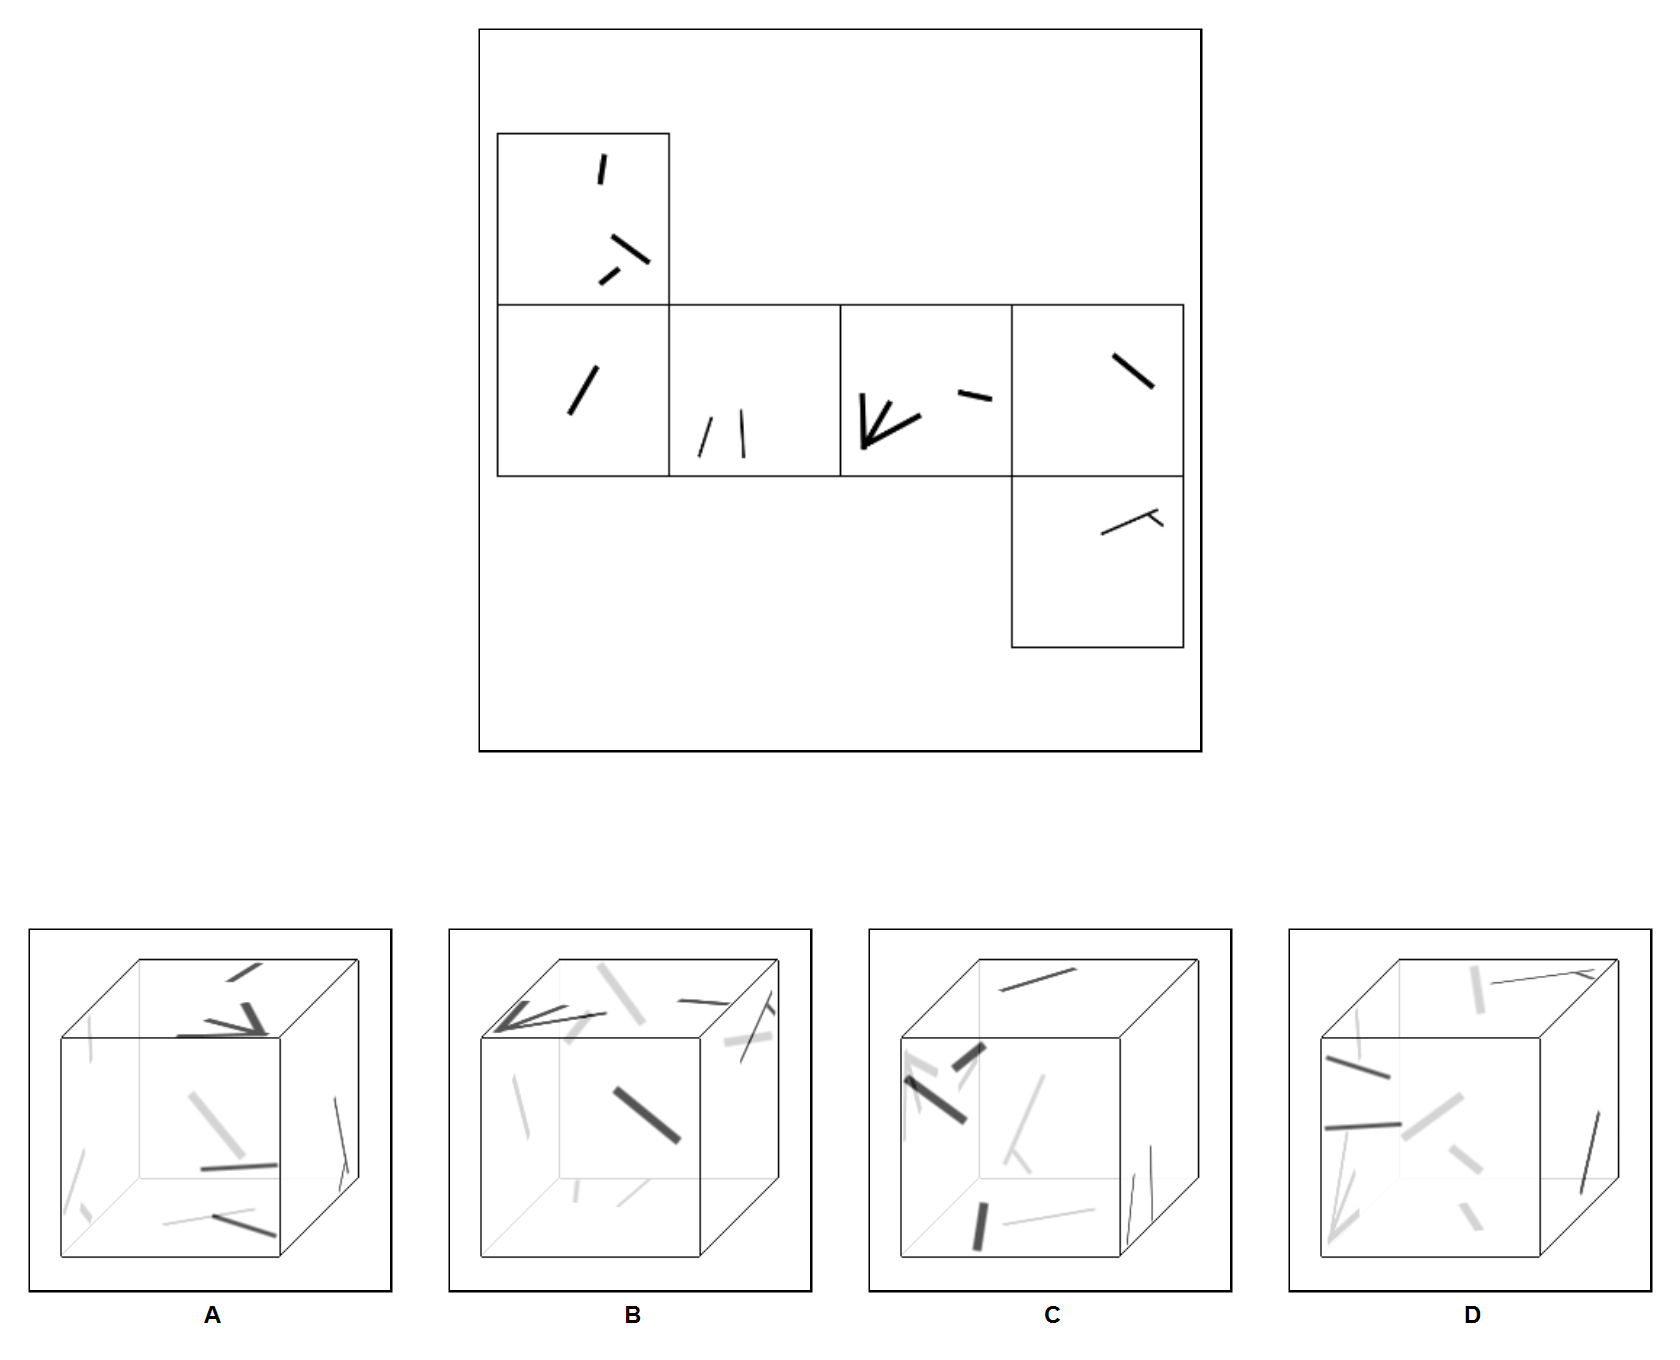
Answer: A